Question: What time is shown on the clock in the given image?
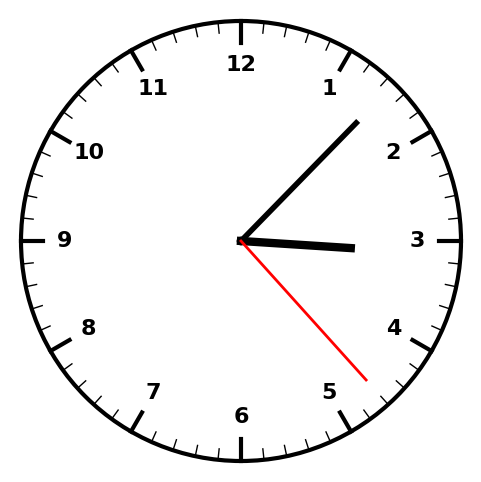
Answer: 03:07:23